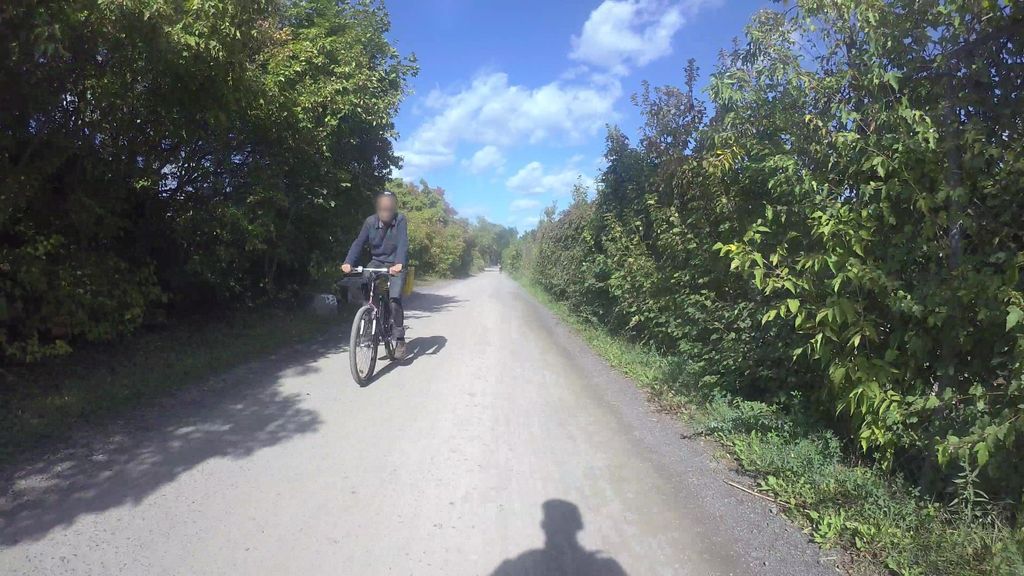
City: montreal